Interaction volume radius: 10 \u00c5
Interaction volume height: 40 \u00c5
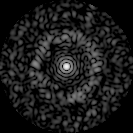
Disorder parameter: 0.8407